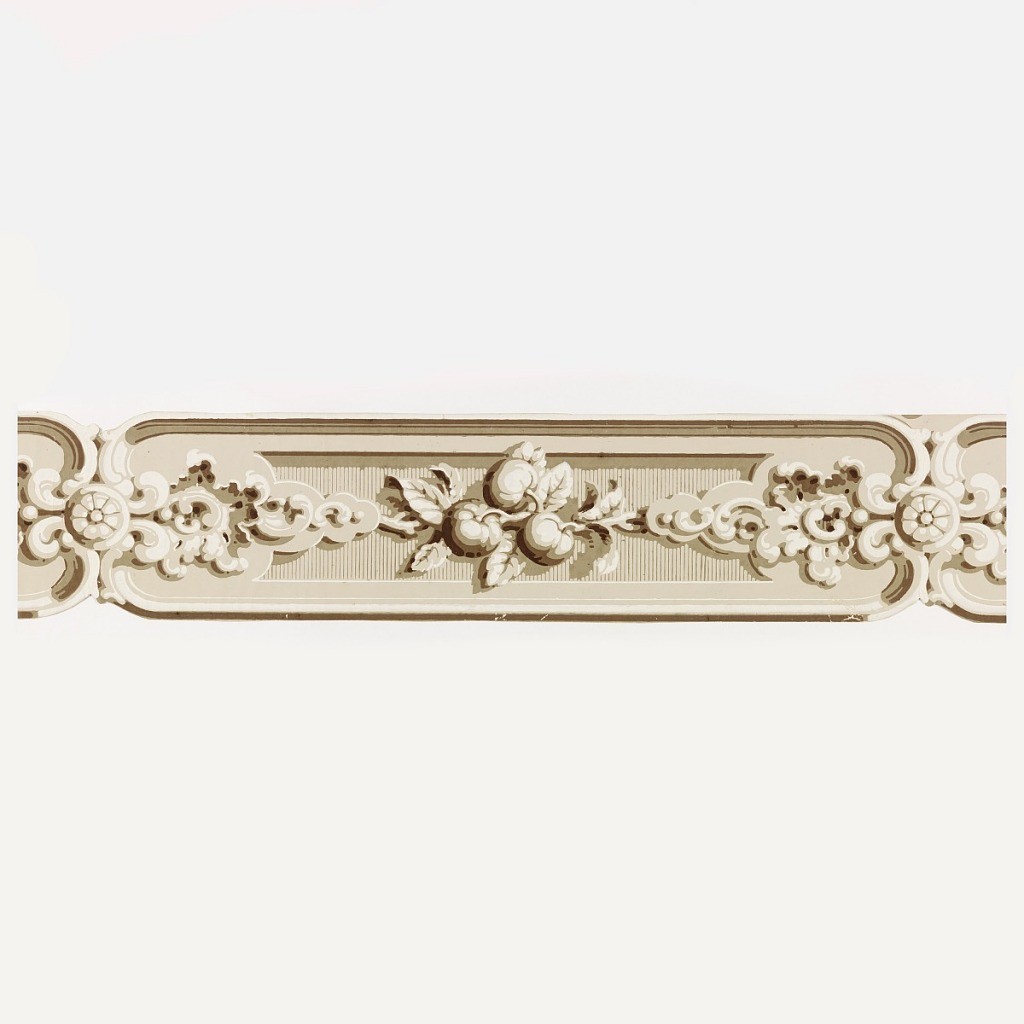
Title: Border
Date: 1835–60
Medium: Block-printed paper
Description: Architectural border with inset panels containing floral bouquets. Printed in grisaille.